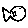
Label: fish